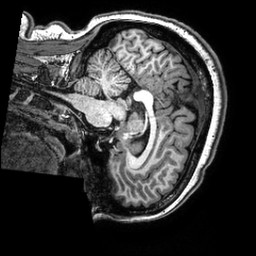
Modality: T1w
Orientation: sagittal
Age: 28
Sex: female
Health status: healthy